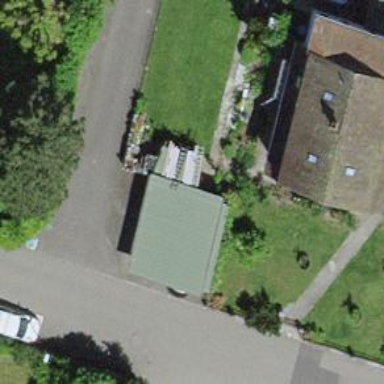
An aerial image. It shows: Garage.